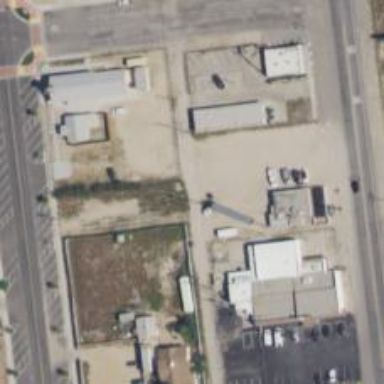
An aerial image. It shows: Alleyway designated as service road.